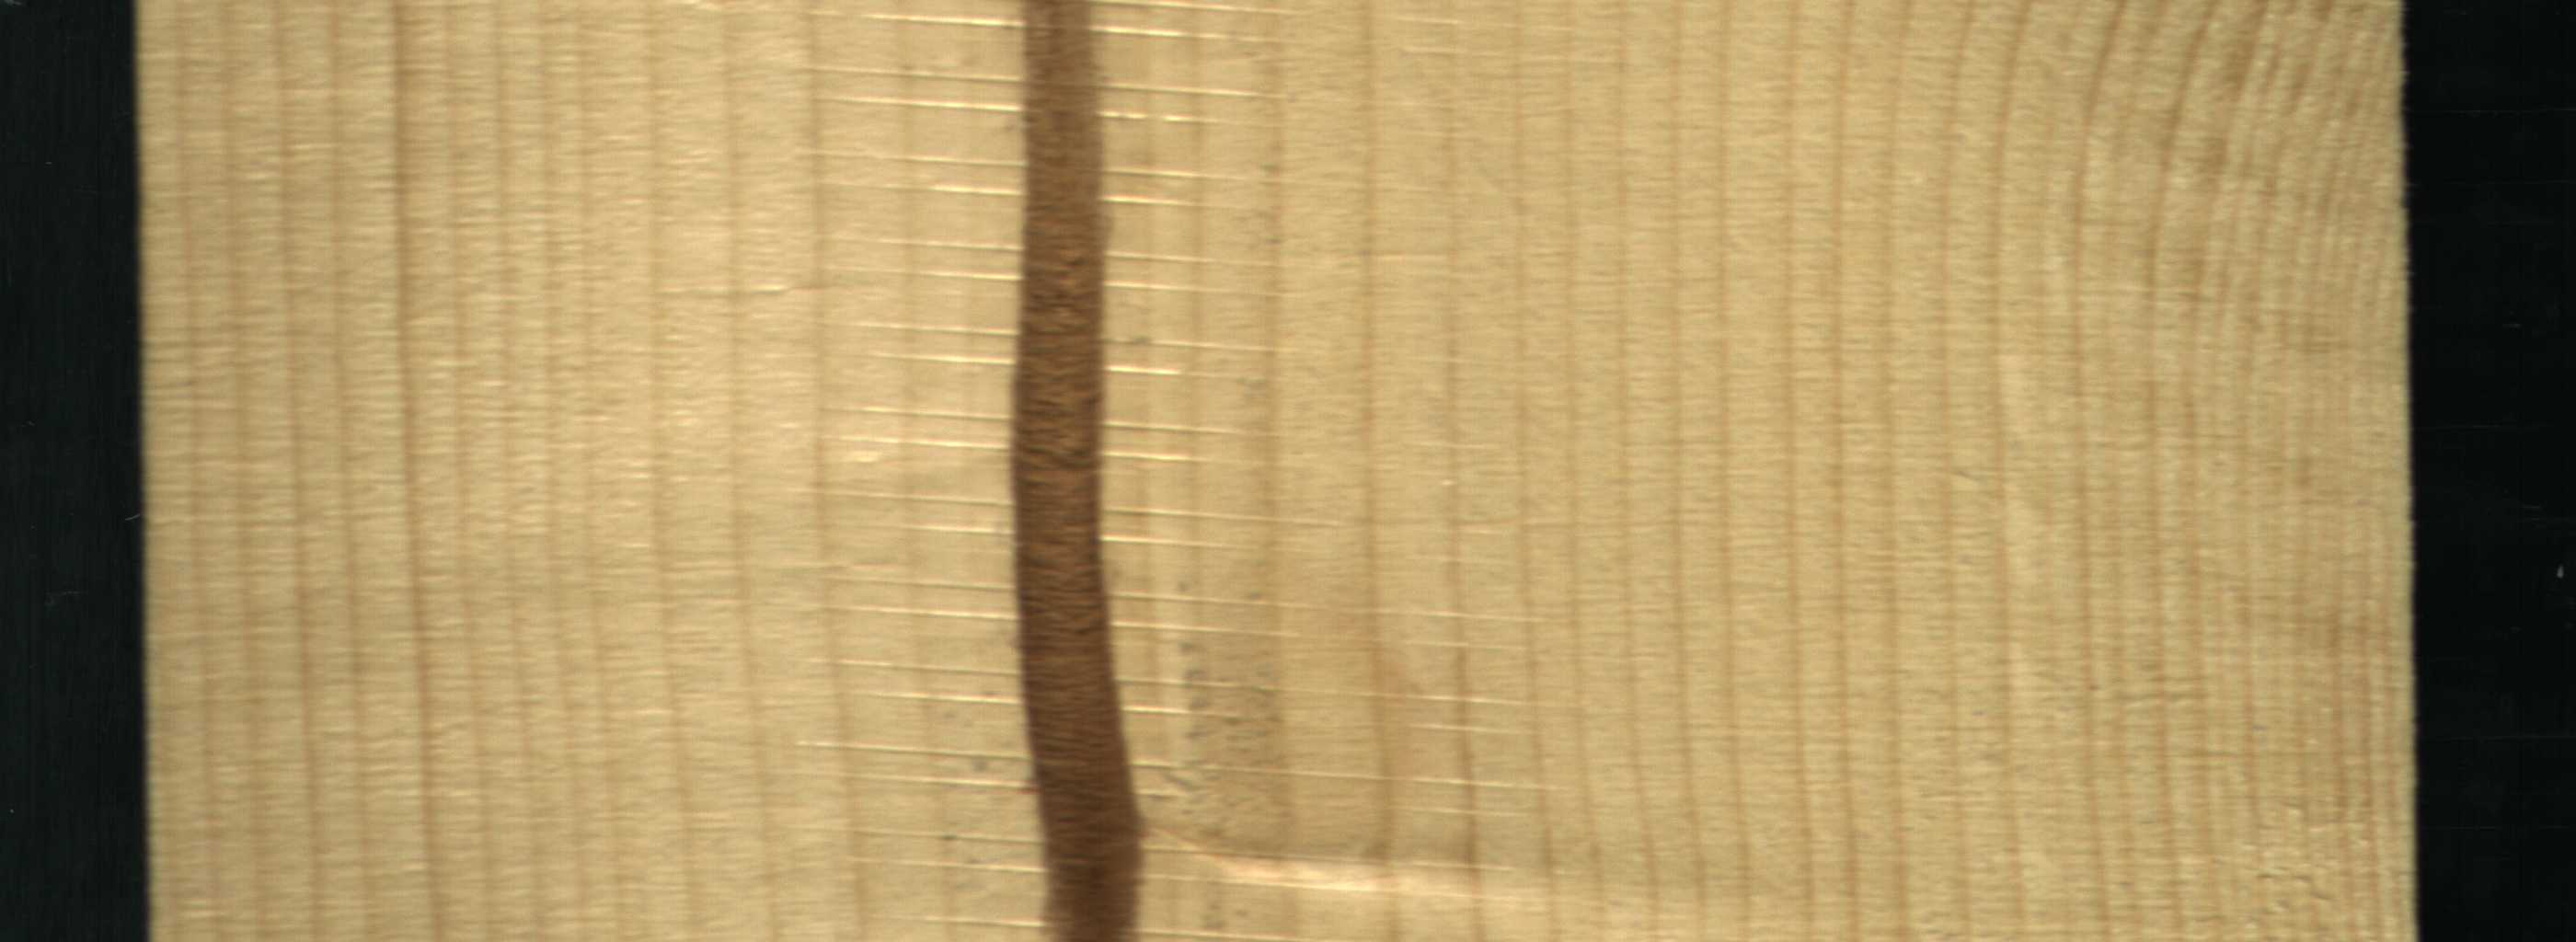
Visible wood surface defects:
Marrow
Quartzity